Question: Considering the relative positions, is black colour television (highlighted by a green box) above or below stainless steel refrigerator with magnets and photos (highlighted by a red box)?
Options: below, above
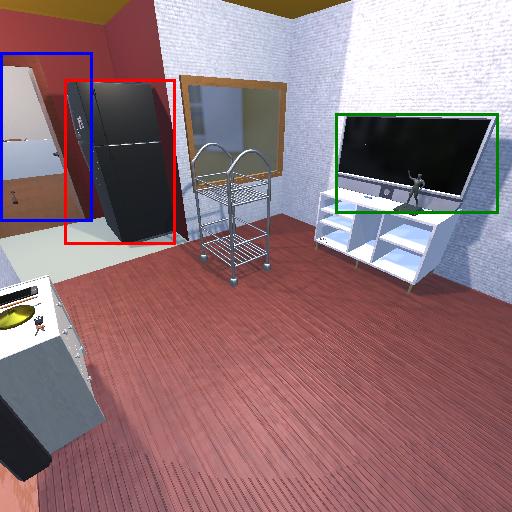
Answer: below